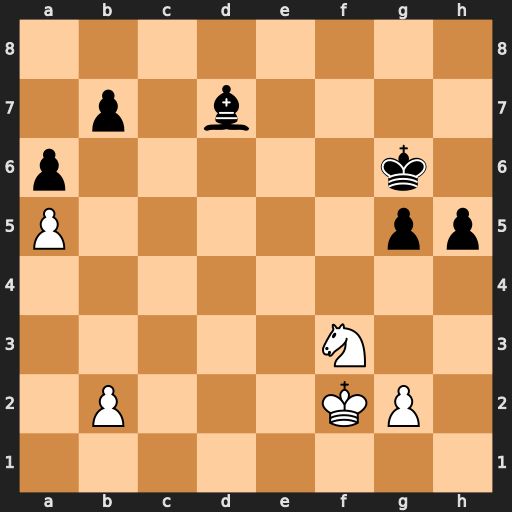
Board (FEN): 8/1p1b4/p5k1/P5pp/8/5N2/1P3KP1/8
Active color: w
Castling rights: -
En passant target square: -
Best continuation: Ne5+ Kf6 Nxd7+